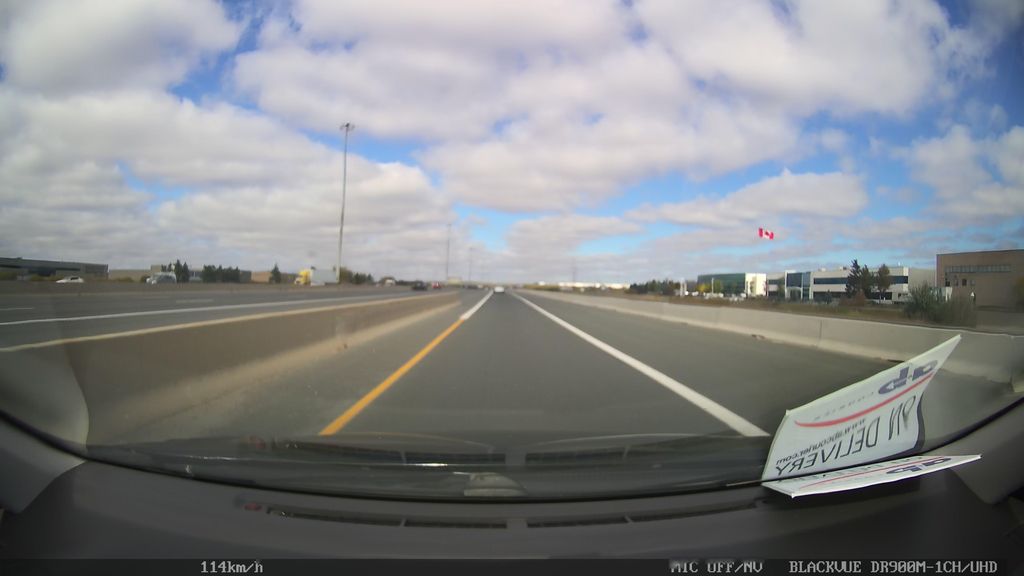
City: toronto